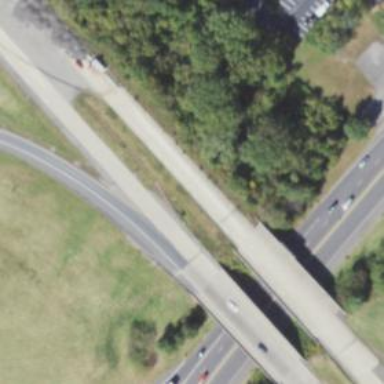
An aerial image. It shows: Service road that crosses over bridge.